Question: I am new to image processing. I am doing image processing of fiber image to generate skeleton using morphology function from skimage. The generated skeleton shows lots of small unnecessary loops/circles around it. I need a single medial axis line (skeleton) for each fiber in image. I have used following code to generate skeleton. Also, attached original and skeleton image for reference. Can someone help in to improve the skeleton generation step?
'''
[import cv2
import numpy as np
from skimage import morphology
img = cv2.imread('img.jpg')
gray = cv2.cvtColor(img, cv2.COLOR_BGR2GRAY)
# dilate and threshold
kernel = np.ones((2, 2), np.uint8)
dilated = cv2.dilate(gray, kernel, iterations=1)
ret, thresh = cv2.threshold(dilated, 215, 255, cv2.THRESH_BINARY_INV)
cv2.imwrite('Binary.jpg',thresh)
# skeletonize
skeleton = morphology.skeletonize(thresh, method='lee')
skeleton = morphology.remove_small_objects(skeleton.astype(bool), 100, connectivity=2)
cv2.imwrite('Skeleton.jpg',skeleton*255)]
'''

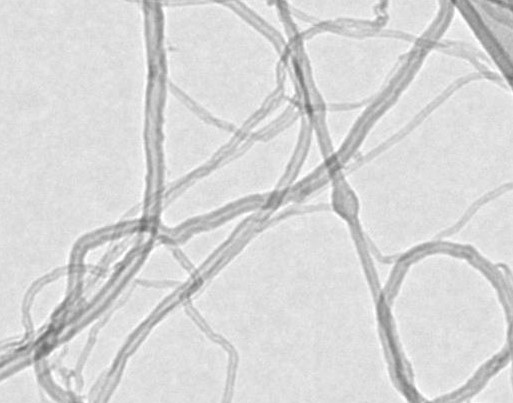
Answer: I'm not seeing the skeleton. Here's what I was able to come up with binary thresholding + morphological operations + small object clean up:
<URL>
'''
from skimage.morphology import binary_opening, binary_closing, thin, disk, remove_small_objects, remove_small_holes
from skimage.filters import threshold_otsu
from skimage.color import rgb2gray
import numpy as np
img_gray = rgb2gray(img) # image was rgb for me
mask = img_gray < threshold_otsu(img_gray) + 15/255
mask = binary_opening(binary_closing(mask, disk(2)), disk(2))
mask = remove_small_objects(mask, 300)
mask = remove_small_holes(mask, 300)
skeleton = thin(mask)
plot(skeleton)
'''
You can probably play around with the kernel shape for the opening/closing, as well as use individual erosion/dilation operations, to get a stronger output. You may also try different skeletonizing techniques, as I know different ones produce varying results.